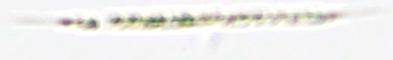
Label: Rhizosolenia